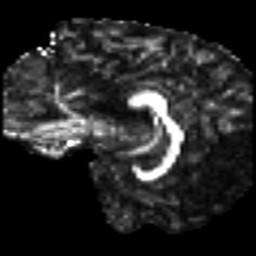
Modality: FA
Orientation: sagittal
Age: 21
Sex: female
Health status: healthy
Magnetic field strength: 3 T
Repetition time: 8.4 s
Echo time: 0.0926 s